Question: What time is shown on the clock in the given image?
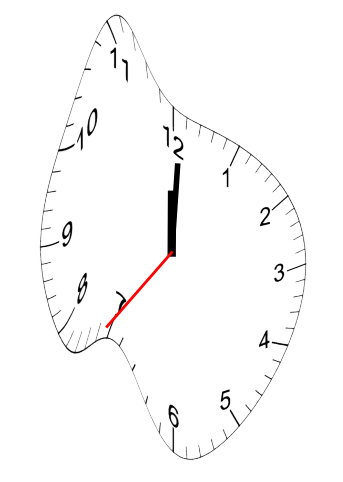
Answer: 12:00:36